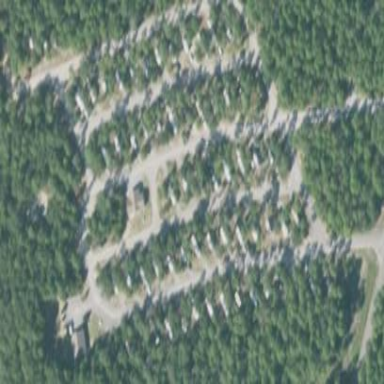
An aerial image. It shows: Caravan site for tourism.